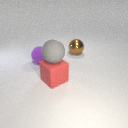
large gray rubber sphere above large red rubber cube